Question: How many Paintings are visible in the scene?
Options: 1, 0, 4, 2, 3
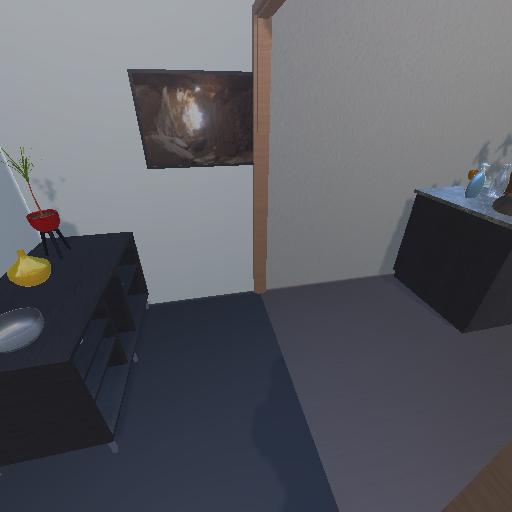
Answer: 1